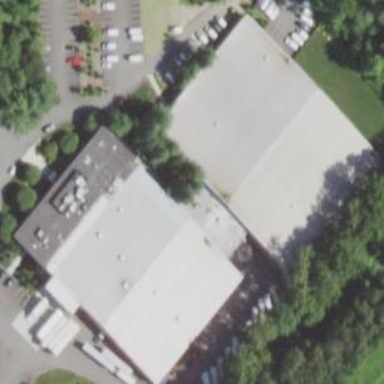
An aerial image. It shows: Commercial building.